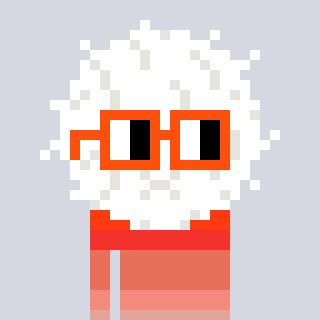
a pixel art character with square orange glasses, a cottonball-shaped head and a slimegreen-colored body on a cool background